Question: I'm looking for identify time period in a certain data table.

This is a table with these data (in BLUE):
- - - -
I want to create 3 more column (IN RED):
- - -
I have no solution for the moment...
Thank you for your help !
Solution of @GMB works fine, thank a lot
One other question: In case of 2 rows for the same date, i want to:
- -
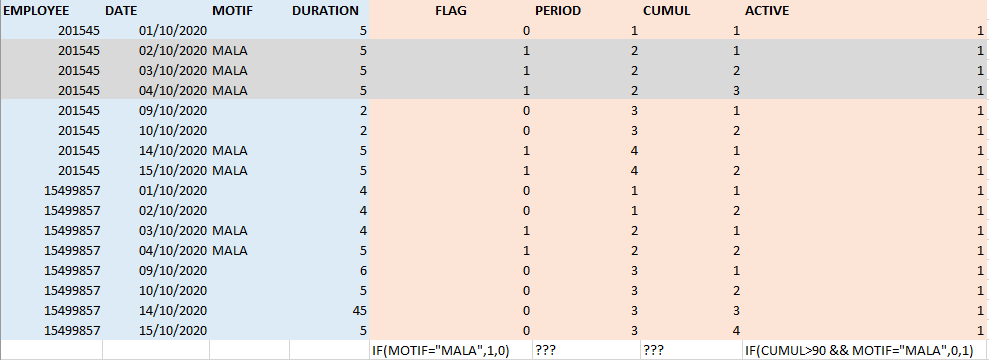
Answer: This is a gaps-and-island problem. You can use the difference between row numbers to identify the groups, then across and within groups :
'''
select employee, date, motif, duration,
case when motif = 'MALA' then 1 else 0 end as flag,
dense_rank() over(partition by employee order by rn1 - rn2) period,
row_number() over(partition by employee, rn1 - rn2 order by date) as cumul
from (
select t.*,
row_number() over(partition by employee order by date) rn1,
row_number() over(partition by employee, motif order by date) rn2
from mytable t
) t
'''